Field crop: maize
Growth stage: 1
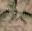
Species: atriplex